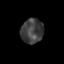
Tissue: prostate
Cell type: T cells
Senescence score: 0.3434
Nuclear area (px): 546
Mean DAPI intensity: 62.568